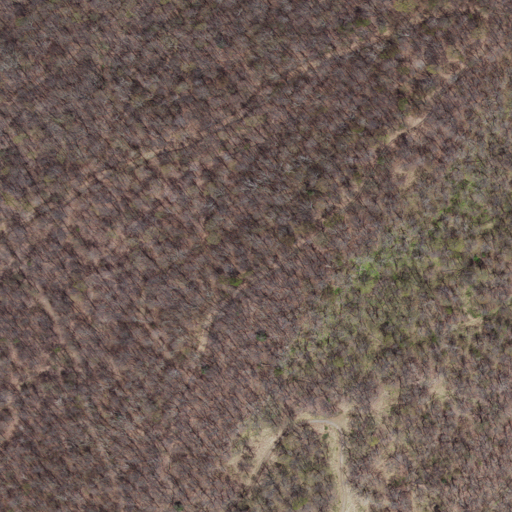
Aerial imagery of ridge(s) in Virginia named Rocky Ridge containing only deciduous forest